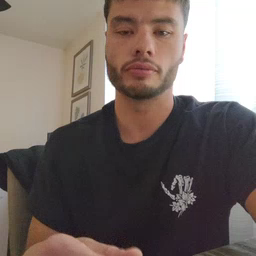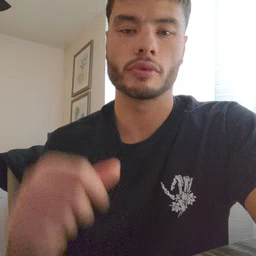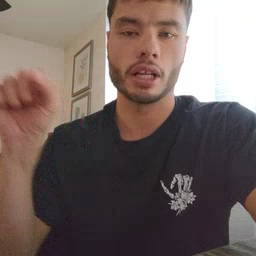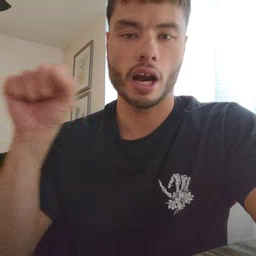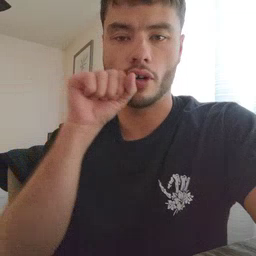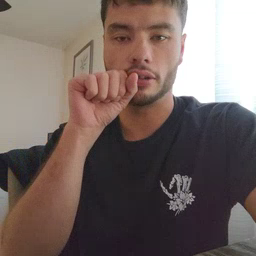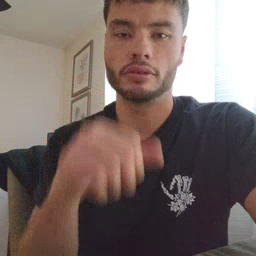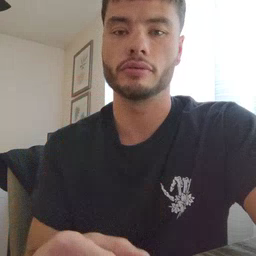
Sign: carrot